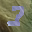
Label: 3